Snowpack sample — Buffalo Mountain, Silverthorne, Colorado, USA (1/25/25, 10:11 AM MST)
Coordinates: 39.6222, -106.1139
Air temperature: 22 °F
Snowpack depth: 110 cm
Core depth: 10 cm
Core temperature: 46.4 °F
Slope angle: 12°, slope face: 102°
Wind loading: high
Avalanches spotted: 0
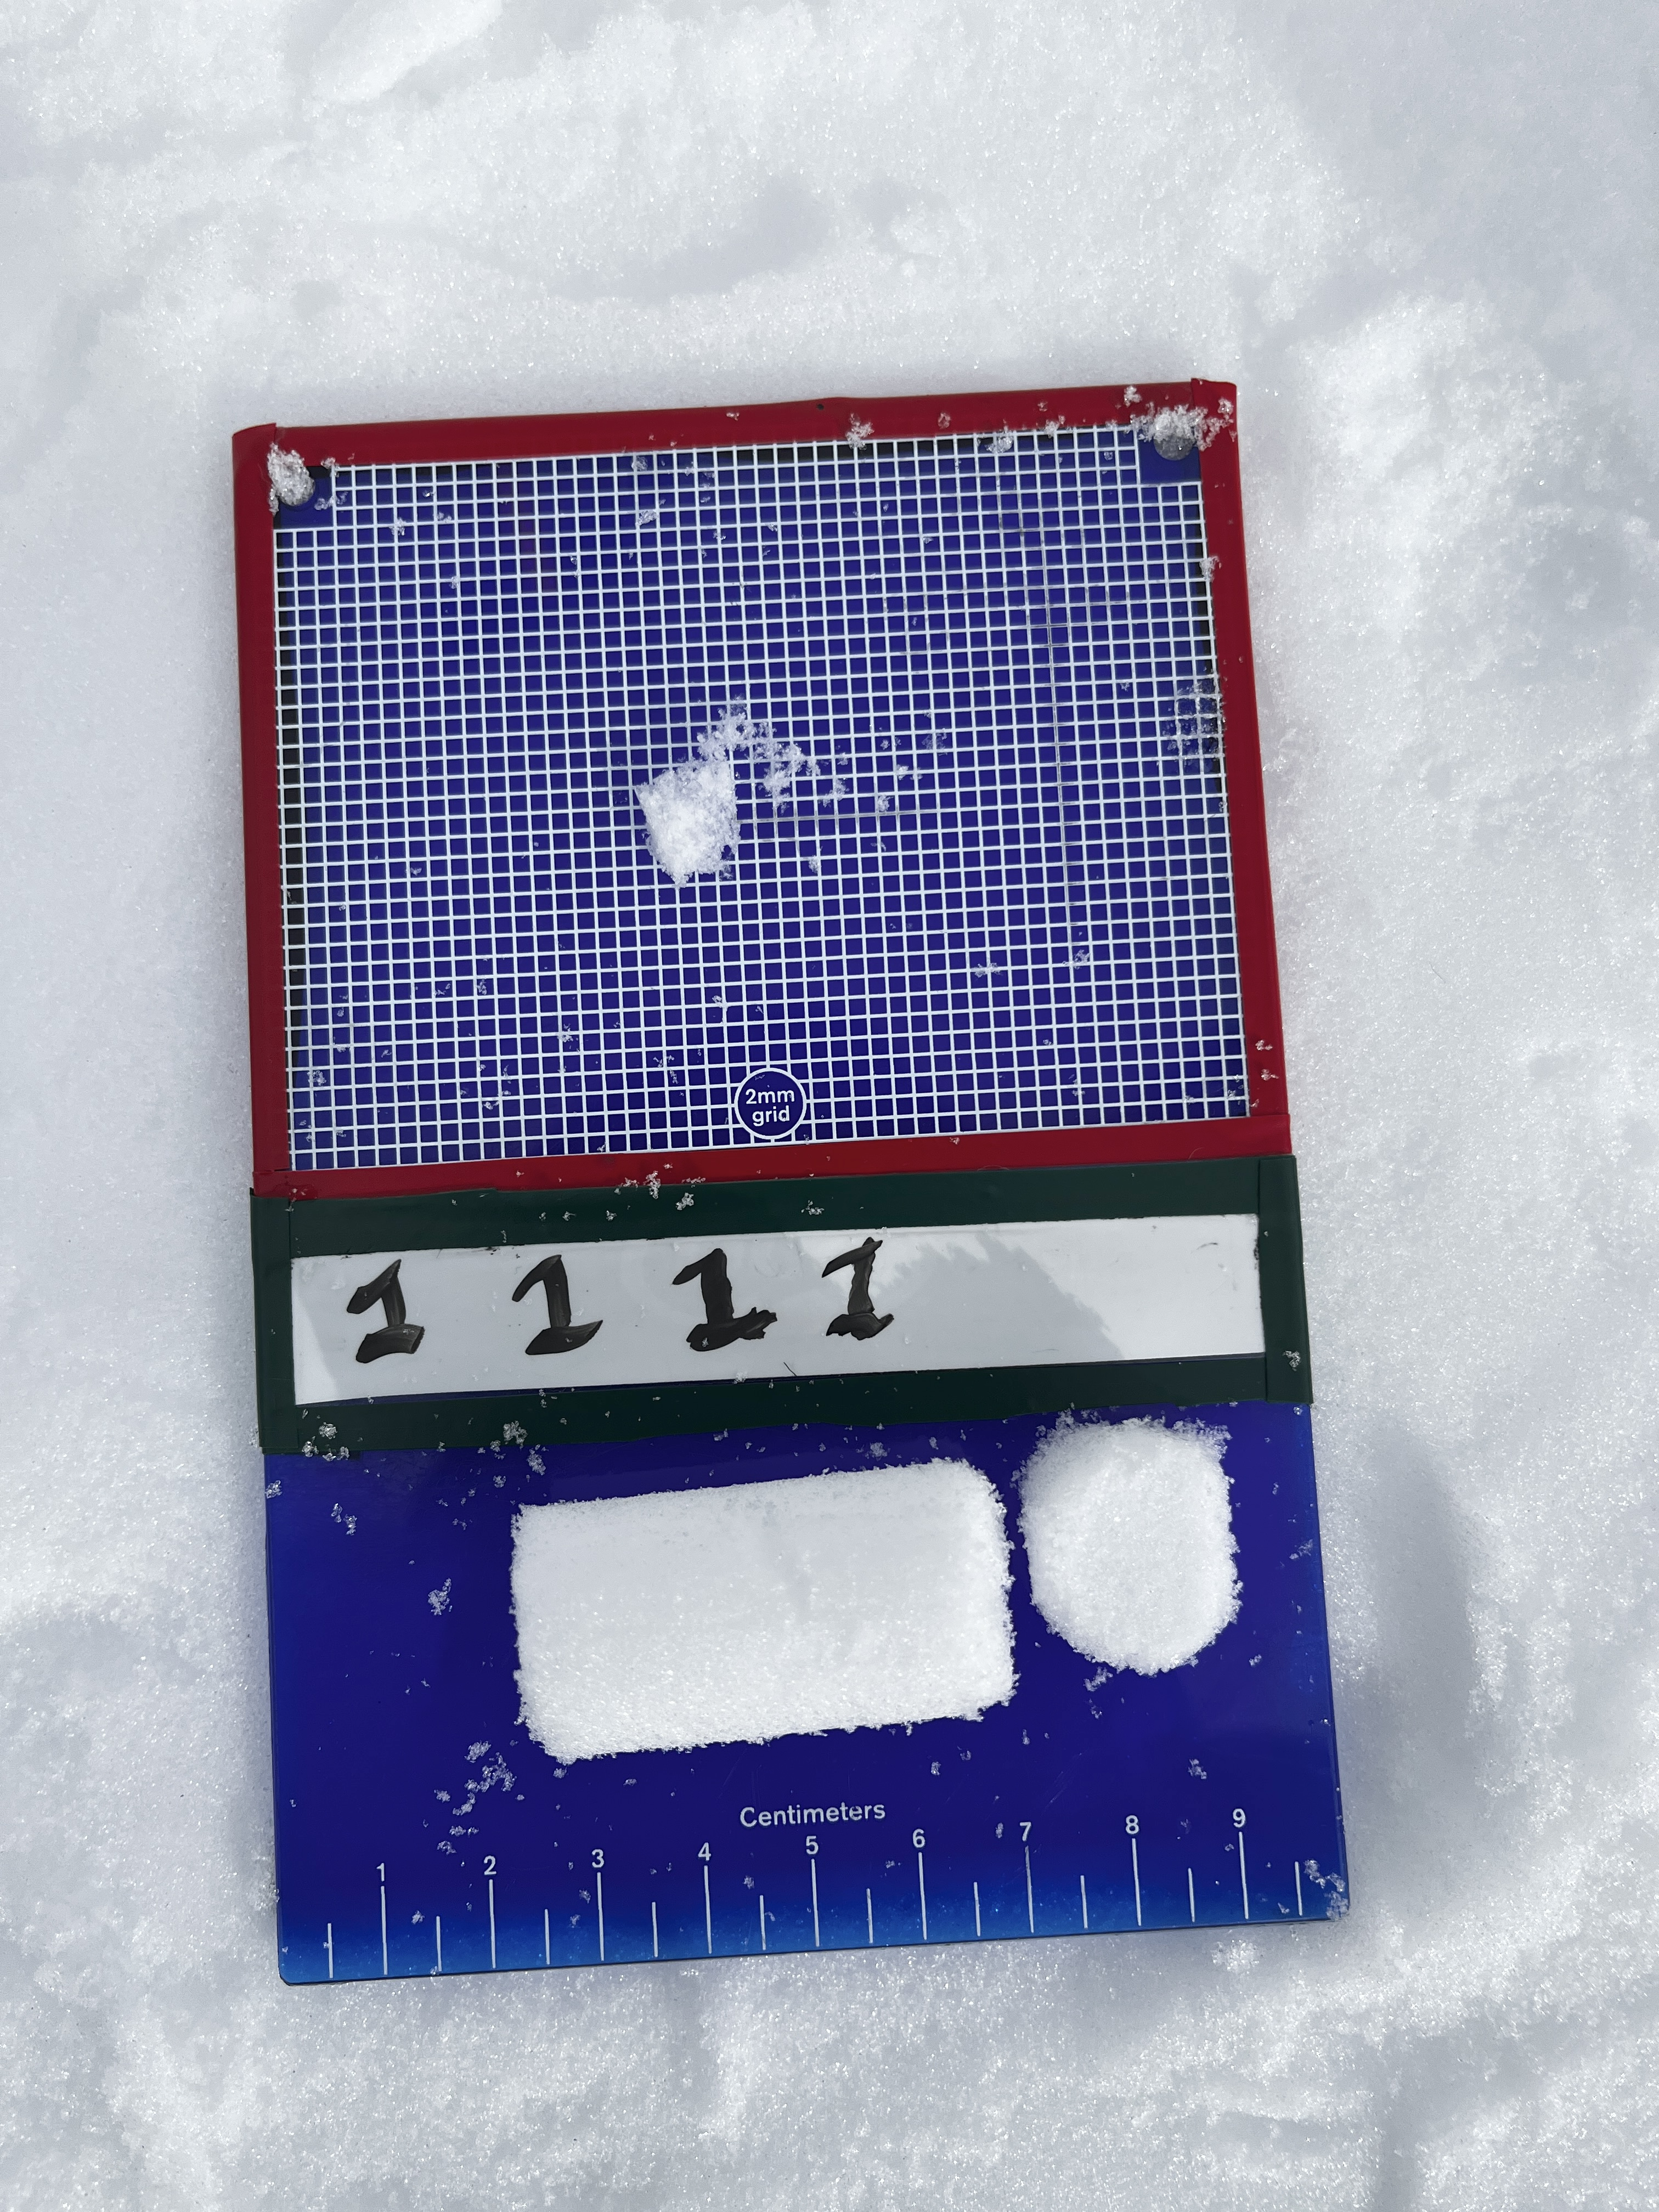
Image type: crystal_card
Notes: No avalanches nearby, collected on the outskirts of a fire break 15 meters from the treeline, on way to Buffalo and Red Mountain